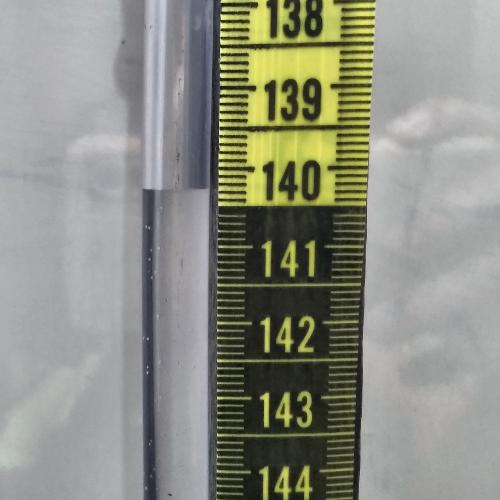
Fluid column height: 140.3 cm